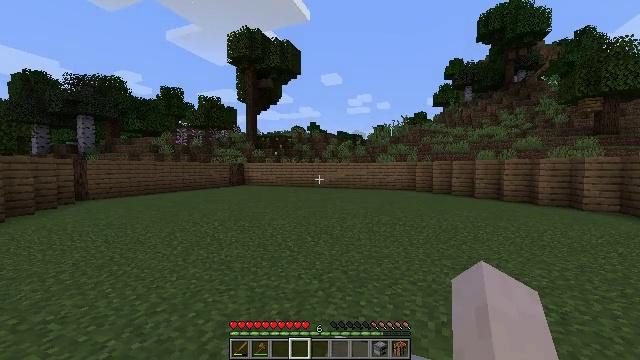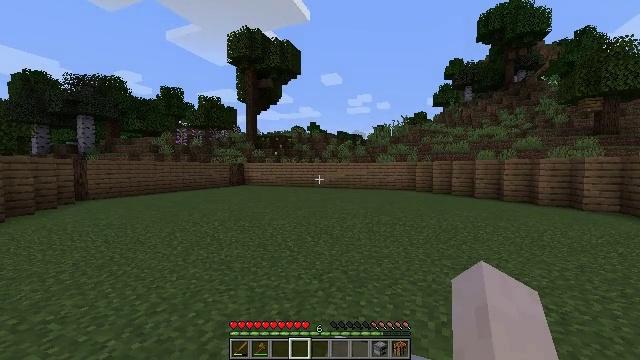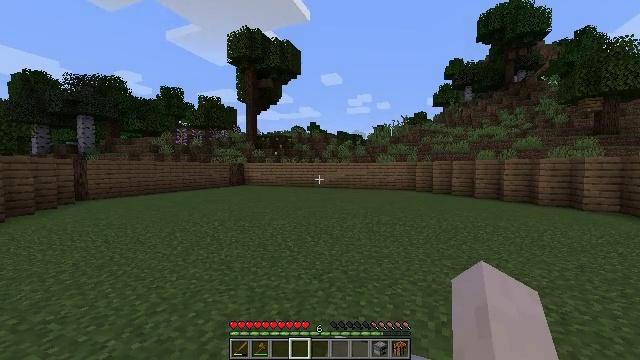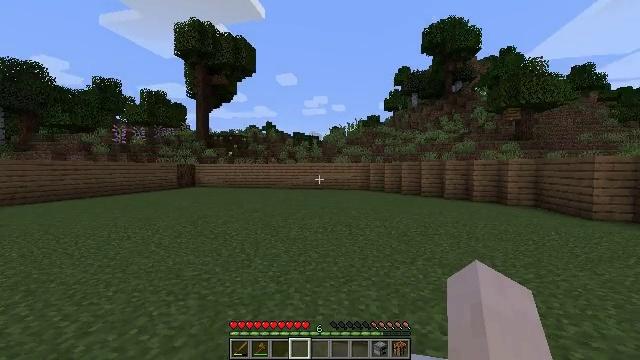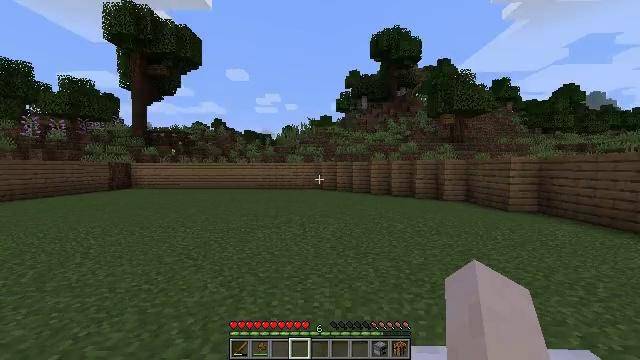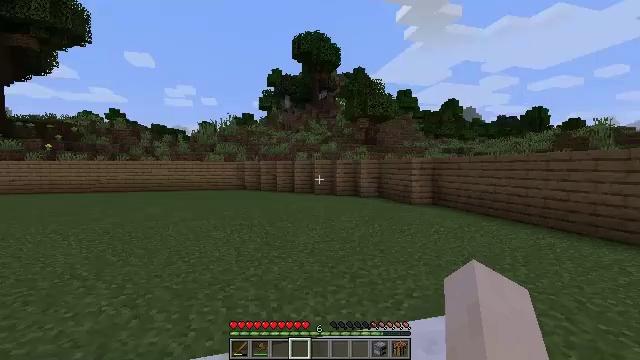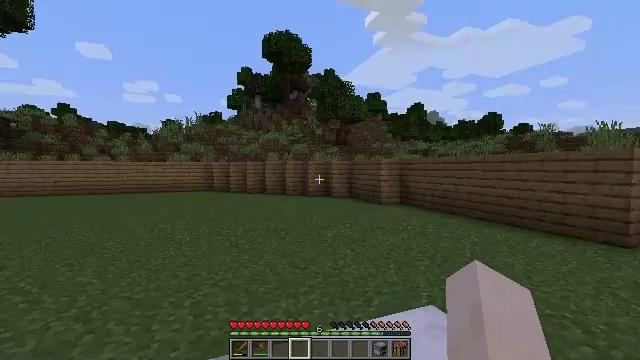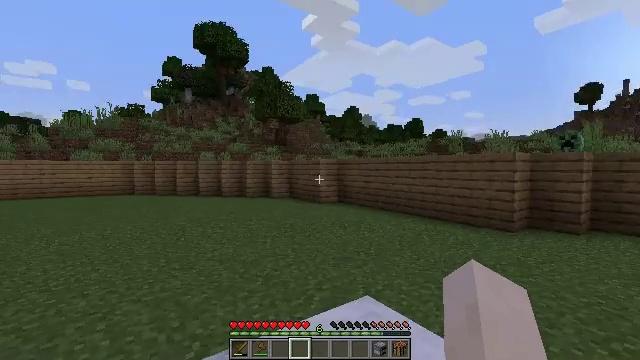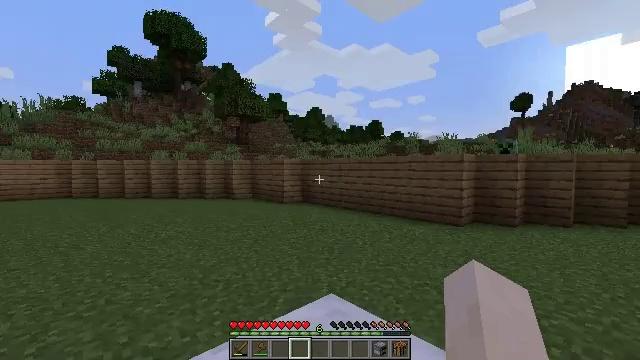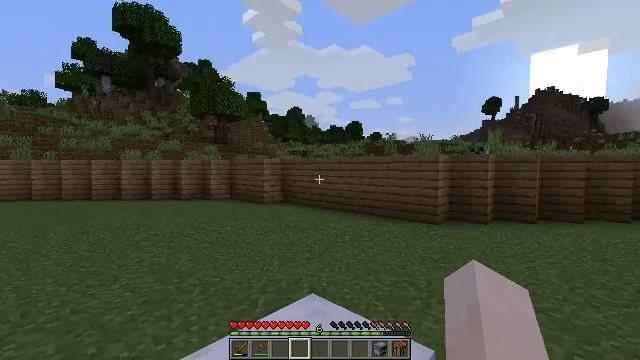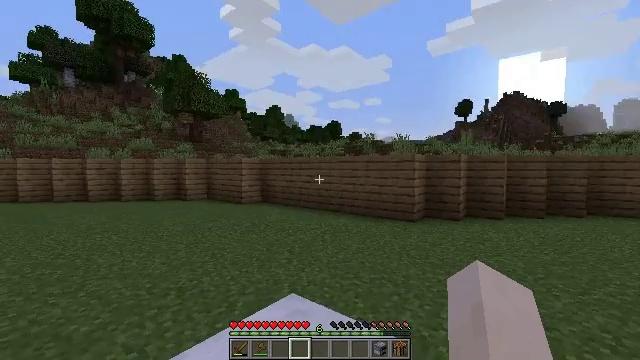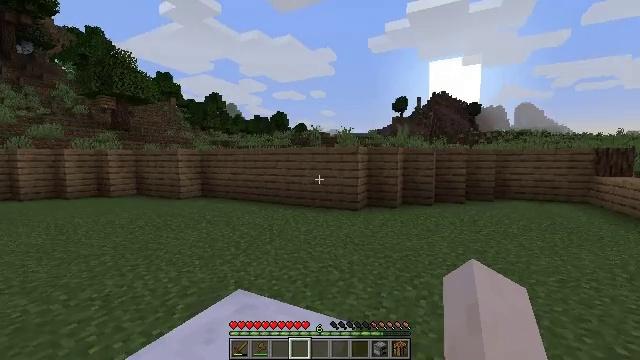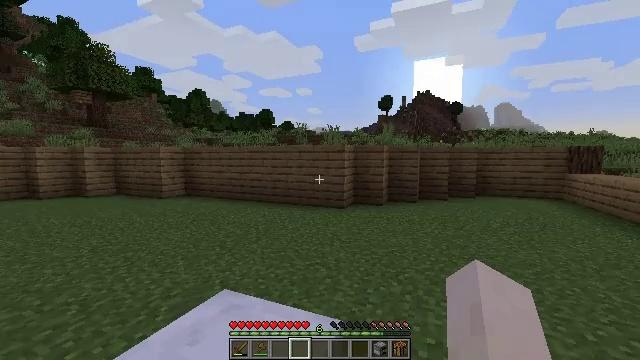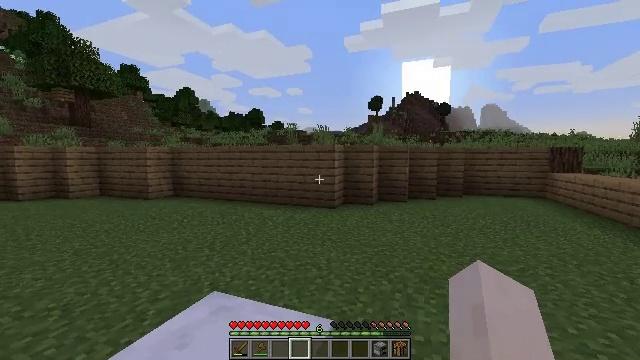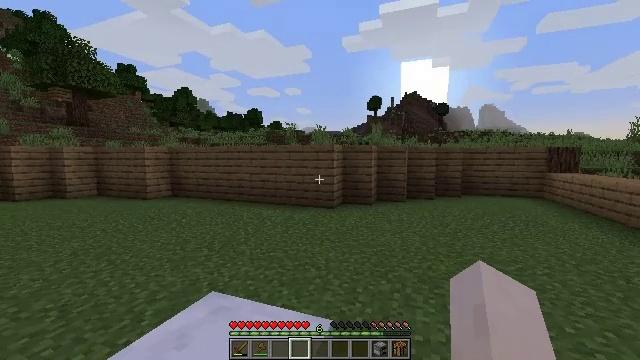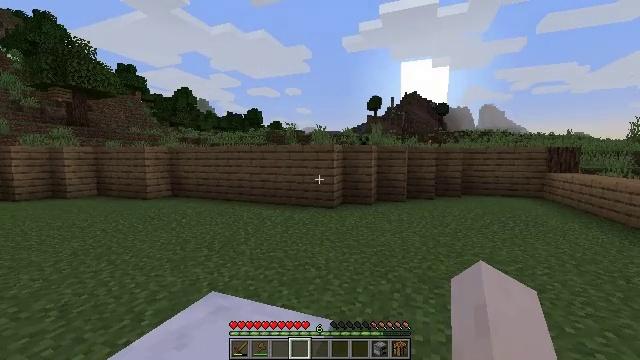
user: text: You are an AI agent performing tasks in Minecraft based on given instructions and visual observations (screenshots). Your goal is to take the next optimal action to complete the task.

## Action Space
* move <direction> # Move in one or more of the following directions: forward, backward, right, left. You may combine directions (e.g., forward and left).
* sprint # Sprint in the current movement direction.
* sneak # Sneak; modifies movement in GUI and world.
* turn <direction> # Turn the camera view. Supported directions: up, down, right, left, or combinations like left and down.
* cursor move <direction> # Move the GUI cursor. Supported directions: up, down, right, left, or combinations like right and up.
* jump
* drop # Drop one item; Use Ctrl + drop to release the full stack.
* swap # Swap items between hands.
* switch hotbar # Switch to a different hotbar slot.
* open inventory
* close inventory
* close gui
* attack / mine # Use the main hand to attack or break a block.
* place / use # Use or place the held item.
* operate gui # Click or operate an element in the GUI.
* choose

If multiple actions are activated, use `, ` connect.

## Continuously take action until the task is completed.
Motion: motion action
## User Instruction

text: Remove the white bed from its place.
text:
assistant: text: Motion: no_op
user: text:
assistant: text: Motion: no_op
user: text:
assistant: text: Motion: turn right
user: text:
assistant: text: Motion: turn right
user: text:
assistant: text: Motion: turn right
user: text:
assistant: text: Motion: turn right
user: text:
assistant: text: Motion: turn right
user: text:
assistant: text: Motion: turn right
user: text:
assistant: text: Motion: turn right
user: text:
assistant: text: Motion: turn right
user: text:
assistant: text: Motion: turn right and down
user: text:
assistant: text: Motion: turn right
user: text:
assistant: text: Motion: turn right
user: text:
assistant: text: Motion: no_op
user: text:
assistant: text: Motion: no_op
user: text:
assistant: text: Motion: no_op
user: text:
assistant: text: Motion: no_op
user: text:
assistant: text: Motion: no_op
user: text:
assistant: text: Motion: no_op
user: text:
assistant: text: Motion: no_op
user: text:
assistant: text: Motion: no_op
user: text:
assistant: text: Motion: no_op
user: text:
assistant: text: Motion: no_op
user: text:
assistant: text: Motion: no_op
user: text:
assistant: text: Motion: no_op
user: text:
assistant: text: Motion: no_op
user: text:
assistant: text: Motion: no_op
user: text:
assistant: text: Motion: no_op
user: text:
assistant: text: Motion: no_op
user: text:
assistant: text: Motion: no_op